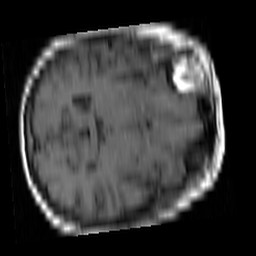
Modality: T1w
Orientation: axial
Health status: ill
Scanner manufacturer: siemens
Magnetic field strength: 1.5 T
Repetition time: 0.4 s
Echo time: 0.014 s